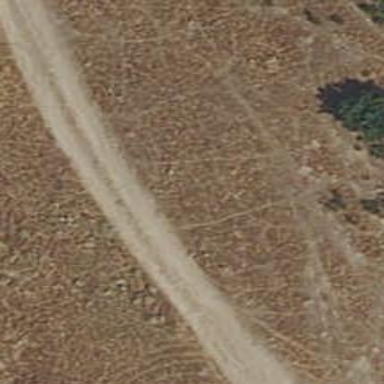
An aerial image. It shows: Dirt track road.